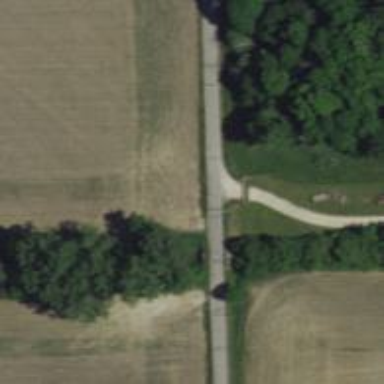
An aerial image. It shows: Unclassified road.